Question: I'm having some trouble implementing a design for an app I'm building. The design shows a UIActionSheet menu with a search bar at the top. When someone enters in text into the search bar, the menu goes away and is replaced by a table view containing search results. (The search results display in a similar style to when you slide all the way left on your home screen to search on your iPhone / iPod)
Here's essentially what I'm trying to pull off:

Here's the code I have:
'''
// build menu
UIActionSheet* menu = [[UIActionSheet alloc] initWithTitle:@""
delegate:self
cancelButtonTitle:@"Cancel"
destructiveButtonTitle:nil
otherButtonTitles:@"Button 1",@"Button 2",@"Button 3",nil];
[menu showInView:self.view];
UISearchBar *searcher = [[UISearchBar alloc] initWithFrame: CGRectMake (0, -216, 320, 44)];
searcher.delegate = self;
// use transparent background
[[searcher.subviews objectAtIndex:0] removeFromSuperview];
[menu addSubview:searcher];
'''
When I run this, it is as though the search bar is disabled. You cannot click on it or open up a keyboard. If I change the vertical position of the search bar from -216 to 0, I can click on it and bring up a keyboard, but I'm unable to type anything.
I'm a little confused about how I can implement this. Any ideas? I'm using Xcode 4.4 with ARC and storyboards.
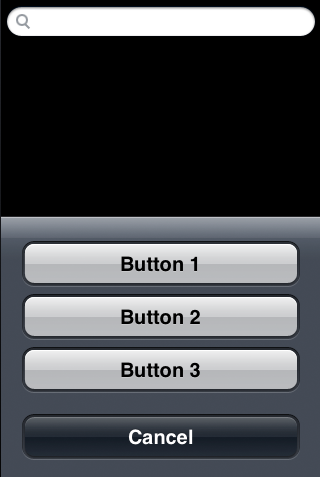
Answer: That's how 'UIActionSheet' objects work. Do something else instead, like sliding up a 'UIView'.
From the Apple iOS Human Interface Guidelines:
> Use an action sheet to:- Provide alternate ways a task can be completed. An action sheet allows
you to provide a range of choices that make sense in the context of
the current task, without giving these choices a permanent place in
the user interface.- Get confirmation before completing a potentially
dangerous task. An action sheet prompts users to think about the
potentially dangerous effects of the step they're about to take and
gives them some alternatives. This type of communication is
particularly important on iOS-based devices because sometimes users
tap controls without meaning to.